Question:
According to my datas (cf. picture) called GDP. I would like to know how to plot all the countries in one graph. And I would like to get a legend for each countries like different colours per line or different shape per line.
I know how to plot one series, for instance:
ts.plot(GDP$ALB)
But don't know how to plot all series with a legend.
Thank you
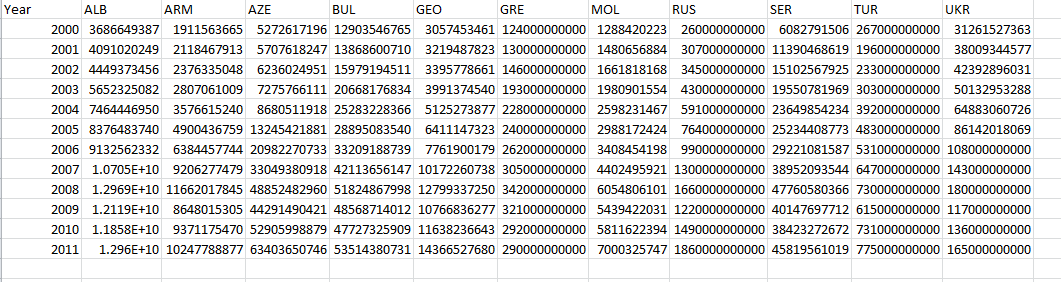
Answer: If you use 'xts' to create timeseries data, you can use 'plot.xts' from 'xtsExtra' package to get desired result
'''
#Uncomment below lines to install required packages
#install.packages("xts")
#install.packages("xtsExtra", repos="http://R-Forge.R-project.org")
library(xts)
library(xtsExtra)
head(data)
## ABC DEF
## 2007-01-03 83.80 467.59
## 2007-01-04 85.66 483.26
## 2007-01-05 85.05 487.19
## 2007-01-08 85.47 483.58
## 2007-01-09 92.57 485.50
## 2007-01-10 97.00 489.46
plot.xts(data, screens = factor(1, 1), auto.legend = TRUE)
'''
You will get something like this
In case you want data in seperate panels:
'''
plot.xts(data, auto.legend = TRUE)
'''